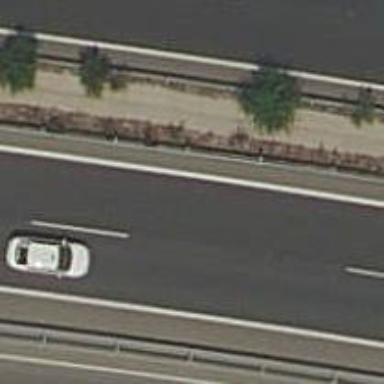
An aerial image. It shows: View of motorway.